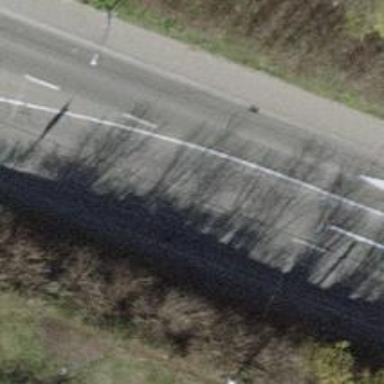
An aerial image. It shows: Primary highway with asphalt surface and sidewalks on both sides. Trolley wires are present along the road.